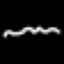
Label: squiggle